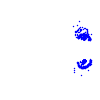
Particle: electron